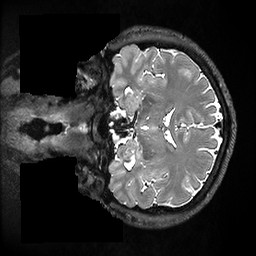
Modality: T2w
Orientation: coronal
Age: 35
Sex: male
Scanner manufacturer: ge
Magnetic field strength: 3 T
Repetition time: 3.202 s
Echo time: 0.05892 s